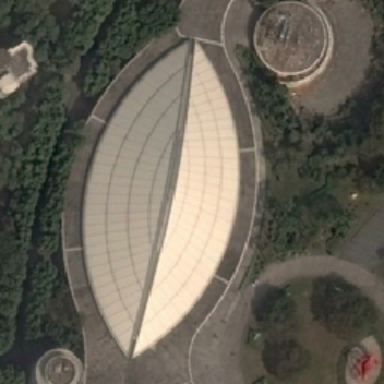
The leafy center statue and two circular buildings are located between the trees and the lawn .